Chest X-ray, AP view. Patient: 40 years old, sex F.
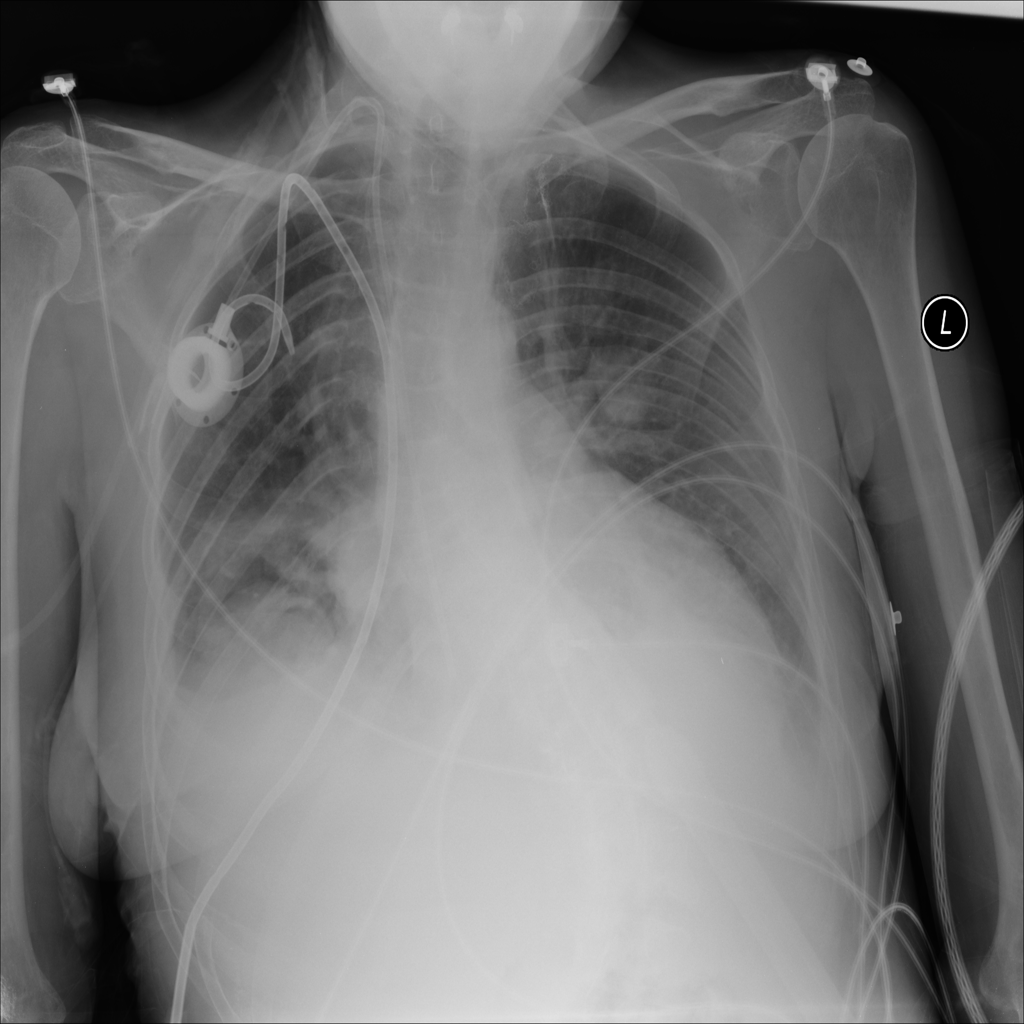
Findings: Effusion, Fibrosis, Infiltration, Nodule